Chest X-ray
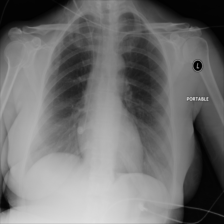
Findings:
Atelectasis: negative
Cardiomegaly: negative
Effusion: negative
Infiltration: negative
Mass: negative
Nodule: negative
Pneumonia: negative
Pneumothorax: negative
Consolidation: negative
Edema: negative
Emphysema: negative
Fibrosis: negative
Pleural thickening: negative
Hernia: negative